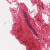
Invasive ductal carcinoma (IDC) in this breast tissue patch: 0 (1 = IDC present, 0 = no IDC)